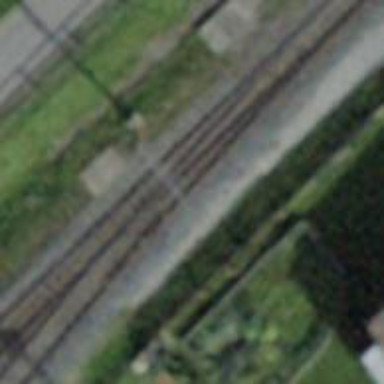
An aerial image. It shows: Railway switch.